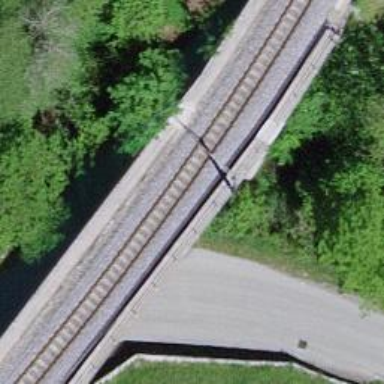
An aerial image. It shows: Narrow gauge railway bridge with electrified contact lines.